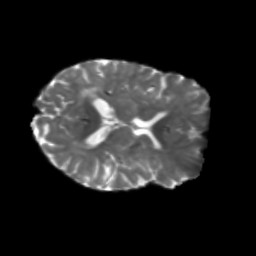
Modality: T2w
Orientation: axial
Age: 71
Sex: female
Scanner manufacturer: siemens
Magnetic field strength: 3 T
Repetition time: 5.25 s
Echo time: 0.08 s